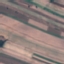
Land use / land cover class: AnnualCrop